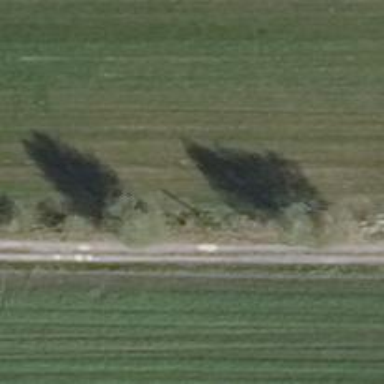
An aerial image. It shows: Deciduous broadleaved tree.